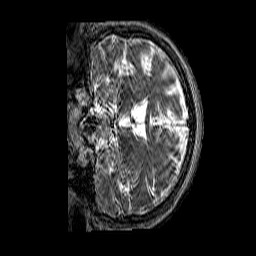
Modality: T2w
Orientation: coronal
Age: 62
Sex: female
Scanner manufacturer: siemens
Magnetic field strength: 3 T
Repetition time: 3.2 s
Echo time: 0.354 s